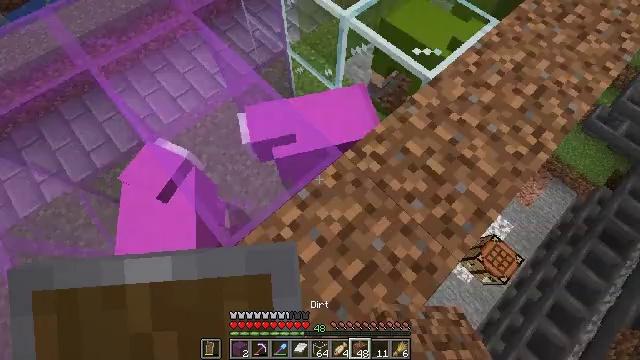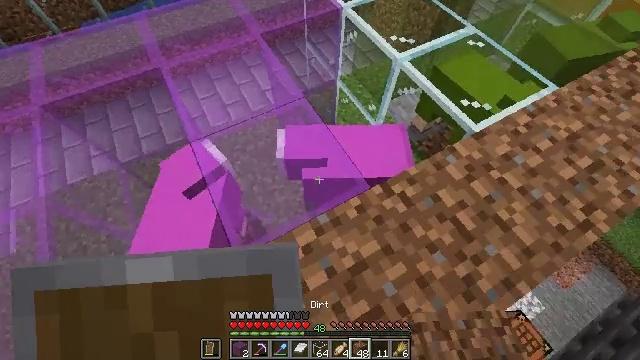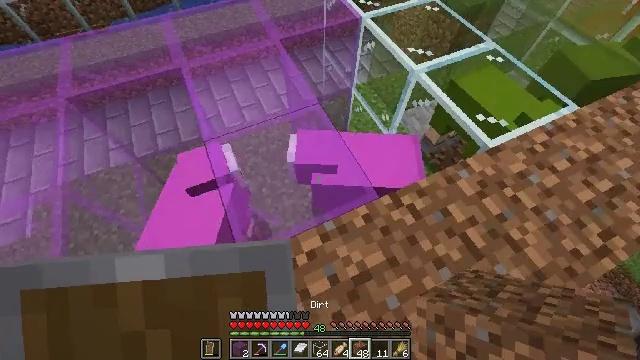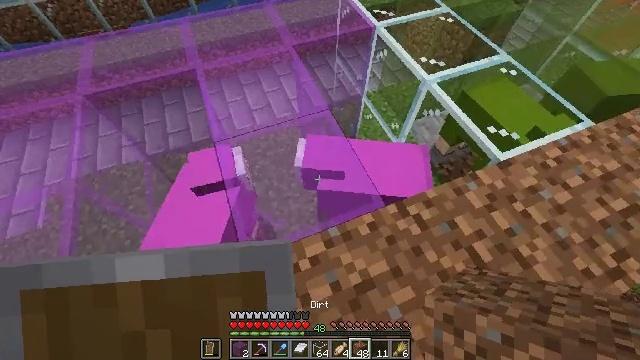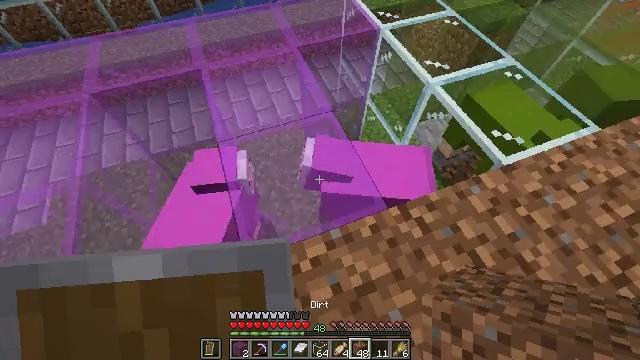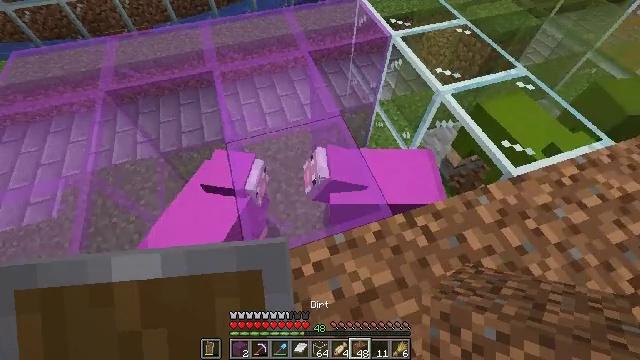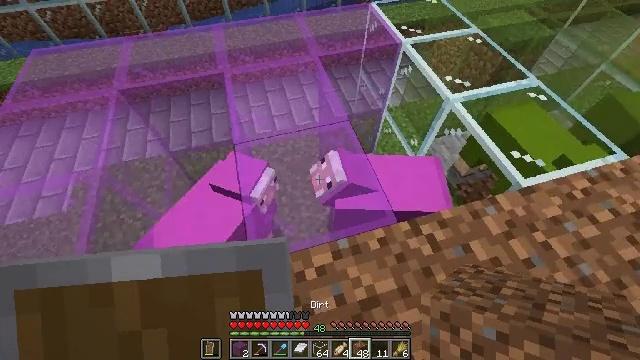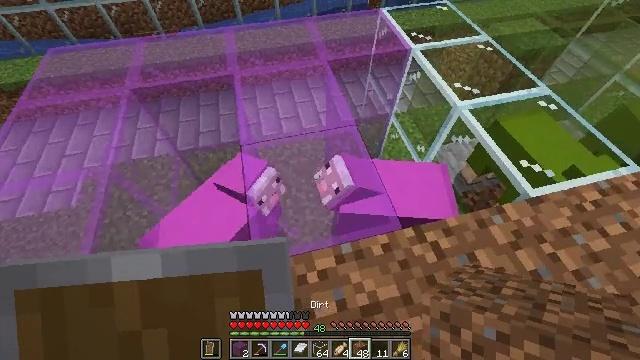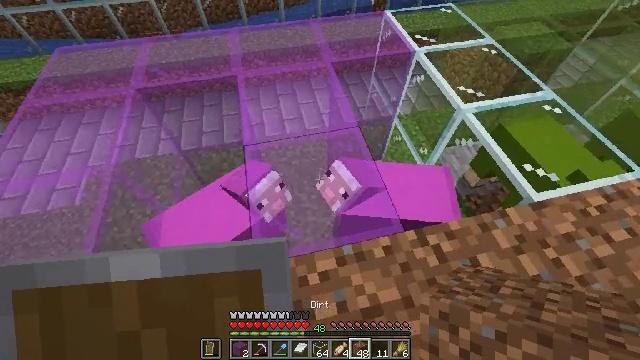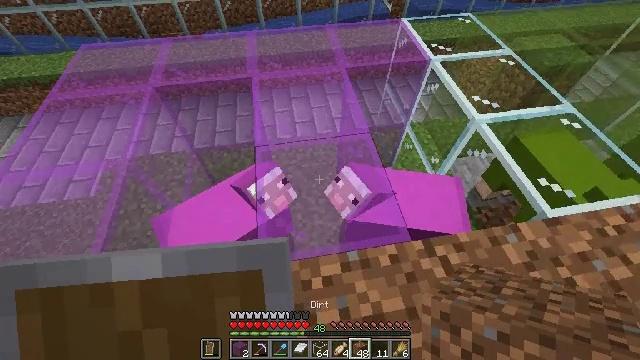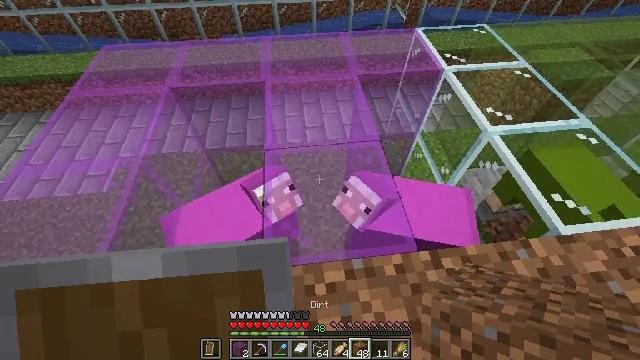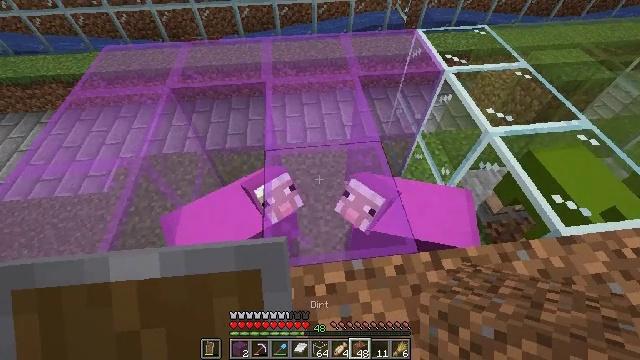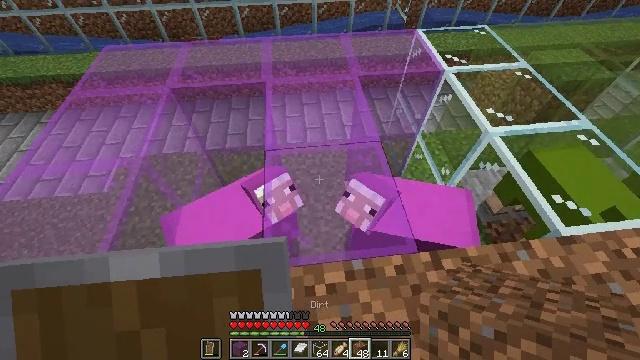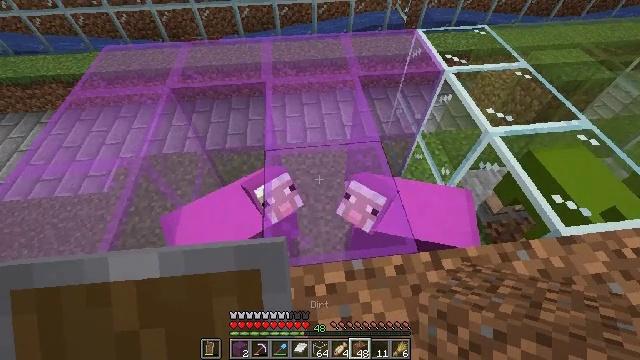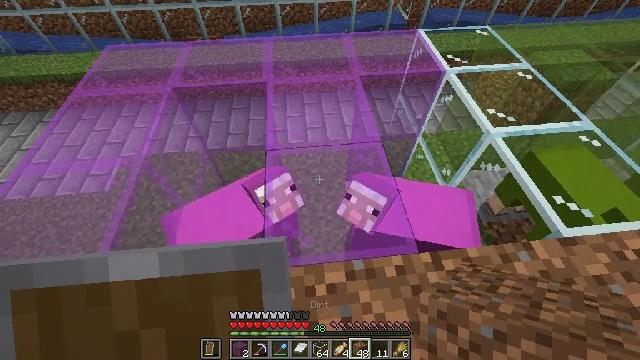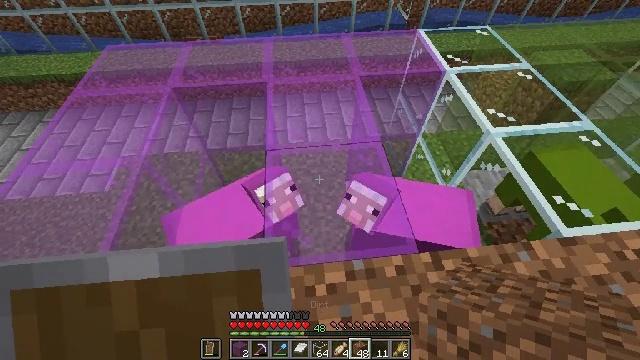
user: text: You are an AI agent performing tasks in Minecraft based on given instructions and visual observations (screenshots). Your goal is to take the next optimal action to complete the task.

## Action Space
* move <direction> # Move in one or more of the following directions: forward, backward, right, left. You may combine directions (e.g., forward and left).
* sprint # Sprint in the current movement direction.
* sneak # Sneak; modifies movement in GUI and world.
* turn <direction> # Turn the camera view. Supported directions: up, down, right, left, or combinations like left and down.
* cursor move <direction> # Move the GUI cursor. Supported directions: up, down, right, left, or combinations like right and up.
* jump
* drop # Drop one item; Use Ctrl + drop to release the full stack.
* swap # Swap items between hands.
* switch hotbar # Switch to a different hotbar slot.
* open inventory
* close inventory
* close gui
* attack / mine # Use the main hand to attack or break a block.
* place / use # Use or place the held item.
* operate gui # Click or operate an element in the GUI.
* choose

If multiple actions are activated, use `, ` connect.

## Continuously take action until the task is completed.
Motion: motion action
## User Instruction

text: Use orange dye and glass blocks to craft orange stained glass.
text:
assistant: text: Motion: turn left and up
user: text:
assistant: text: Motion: turn left and up
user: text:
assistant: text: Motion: turn left and up
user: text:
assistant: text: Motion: turn left
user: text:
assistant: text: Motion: turn left
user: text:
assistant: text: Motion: turn left
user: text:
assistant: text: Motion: turn left
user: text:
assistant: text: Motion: no_op
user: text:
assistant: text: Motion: turn left
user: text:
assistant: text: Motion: turn left and up
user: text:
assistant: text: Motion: no_op
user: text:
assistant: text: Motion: no_op
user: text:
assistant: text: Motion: no_op
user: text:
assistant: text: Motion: no_op
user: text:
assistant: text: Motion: no_op
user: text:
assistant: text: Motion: no_op
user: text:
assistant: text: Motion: no_op
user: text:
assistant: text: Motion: no_op
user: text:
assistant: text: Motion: no_op
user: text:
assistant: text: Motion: no_op
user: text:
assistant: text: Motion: no_op
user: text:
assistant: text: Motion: no_op
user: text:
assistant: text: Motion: no_op
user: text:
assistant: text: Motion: no_op
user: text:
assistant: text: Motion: no_op
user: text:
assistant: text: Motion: no_op
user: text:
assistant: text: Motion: turn right
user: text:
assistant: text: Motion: turn right
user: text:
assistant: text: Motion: no_op
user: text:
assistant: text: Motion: no_op